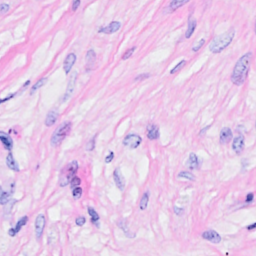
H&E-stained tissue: Breast